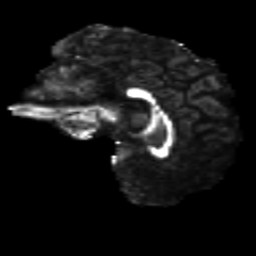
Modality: FA
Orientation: sagittal
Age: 25
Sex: male
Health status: healthy
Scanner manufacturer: siemens
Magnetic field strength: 3 T
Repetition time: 8.6 s
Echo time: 0.095 s